【题型】填空题　【知识点】平面几何　【难度】medium
如图，某城市公园内有一矩形空地 $ABCD$，$AB = 300\mathrm{m}$，$AD = 180\mathrm{m}$，现规划在边 $AB$，$CD$，$DA$ 上分别取点 $E$，$F$，$G$，且满足 $AE = EF$，$FG = GA$，在 $\triangle EAG$ 内建造喷泉瀑布，在 $\triangle EFG$ 内种植花卉，其余区域铺设草坪，并修建栈道 $EG$ 作为观光路线（不考虑宽度），则当 $\sin\angle AEG = \underline{\quad\quad}$ 时，栈道 $EG$ 最短。

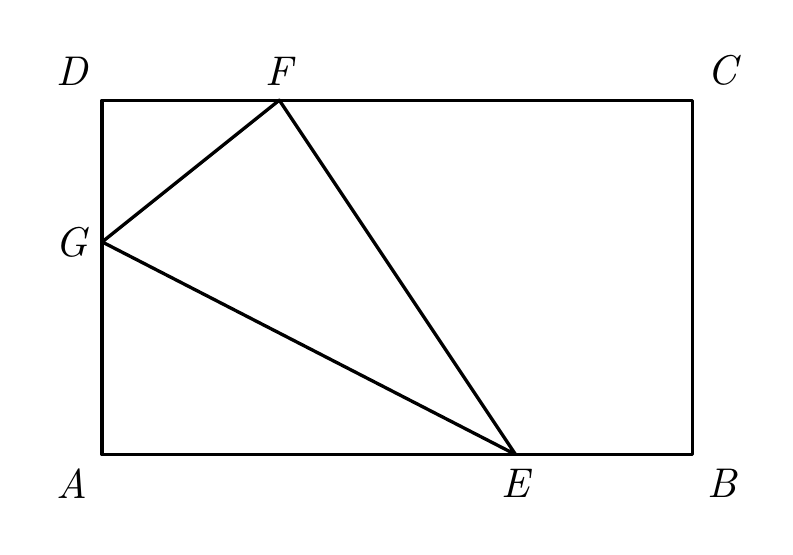
【解答】
【答案】$\dfrac{\sqrt{3}}{3}$

【分析】由题设有 $\text{Rt}\triangle EAG \cong \text{Rt}\triangle EFG$，设 $\angle AEG = \theta \left(0 < \theta < \dfrac{\pi}{2}\right)$，根据图形中边角关系，结合三角函数可得
$$
EG = \frac{90}{\sin\theta(1 - \sin^2\theta)},
$$
注意 $\sin\theta$ 的范围，进而应用换元法并构造函数，利用导数求最值。

【解析】由题意，$\text{Rt}\triangle EAG \cong \text{Rt}\triangle EFG$，

设 $\angle AEG = \theta \left(0 < \theta < \dfrac{\pi}{2}\right)$，则 $\angle DGF = \pi - 2\left(\dfrac{\pi}{2} - \theta\right) = 2\theta$。

在 $\text{Rt}\triangle GDF$ 中 $\cos 2\theta = \dfrac{DG}{GF} = \dfrac{180 - AG}{AG}$，得 $AG = \dfrac{180}{\cos 2\theta + 1} = \dfrac{90}{\cos^2\theta}$，

则 $EG = \dfrac{AG}{\sin\theta} = \dfrac{90}{\sin\theta \cos^2\theta} = \dfrac{90}{\sin\theta(1 - \sin^2\theta)}$。

由于
$$
\begin{cases}
AG = \dfrac{90}{\cos^2\theta} = 90(1 + \tan^2\theta) \leq 180 \\
AE = \dfrac{AG}{\tan\theta} = 90\left(\tan\theta + \dfrac{1}{\tan\theta}\right) \leq 300
\end{cases},
$$
解得 $\dfrac{1}{3} \leq \tan\theta \leq 1$。

令 $\sin\theta = t$，$t \in \left[\dfrac{\sqrt{10}}{10}, \dfrac{\sqrt{2}}{2}\right]$，则 $EG = \dfrac{90}{t - t^3}$。

令 $f(t) = t - t^3$，则 $f'(t) = 1 - 3t^2$，

当 $f'(t) > 0$ 时 $t \in \left[\dfrac{\sqrt{10}}{10}, \dfrac{\sqrt{3}}{3}\right)$，$f(t)$ 严格递增；

当 $f'(t) < 0$ 时 $t \in \left(\dfrac{\sqrt{3}}{3}, \dfrac{\sqrt{2}}{2}\right]$，$f(t)$ 严格递减；

所以 $t = \sin\theta = \dfrac{\sqrt{3}}{3}$，$f(t)$ 有最大值，则 $EG_{\min} = 135\sqrt{3}$。

故答案为：$\dfrac{\sqrt{3}}{3}$。

【点睛】关键点睛：关键是要弄清楚图形的关系，运用平面几何知识表示出四边形的面积，再利用换元法特别注意换元后的范围，转化为用导数法求函数的最值问题，进而可以求解。